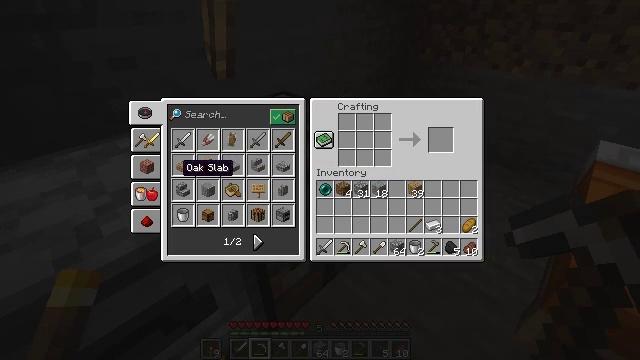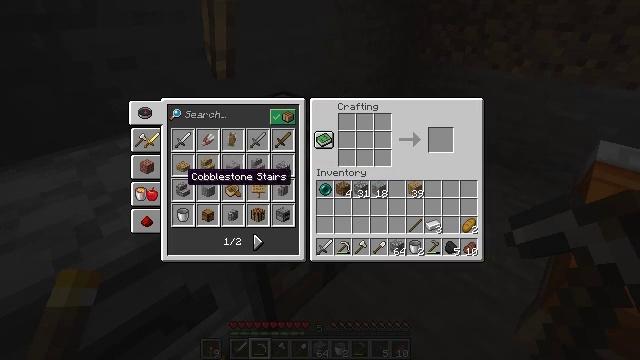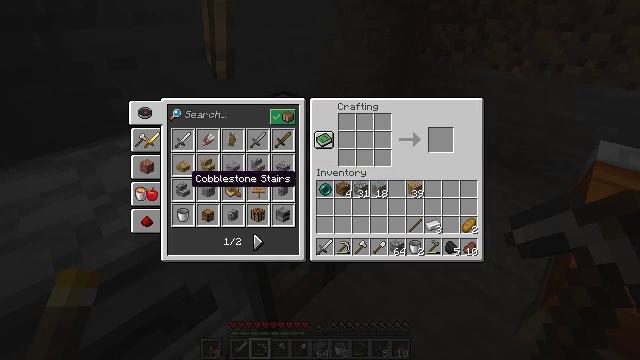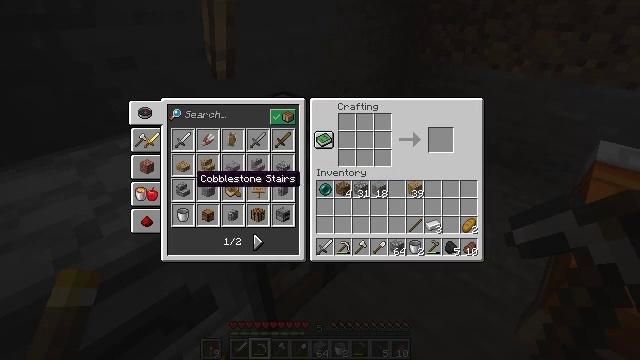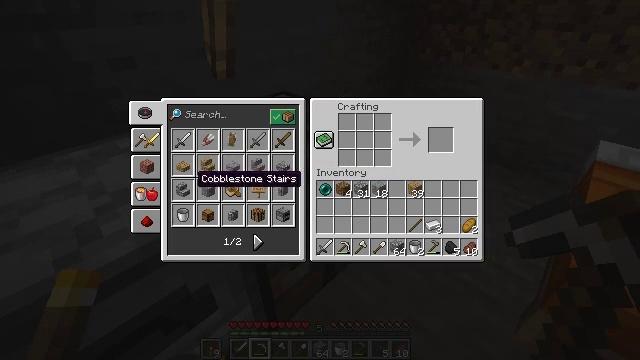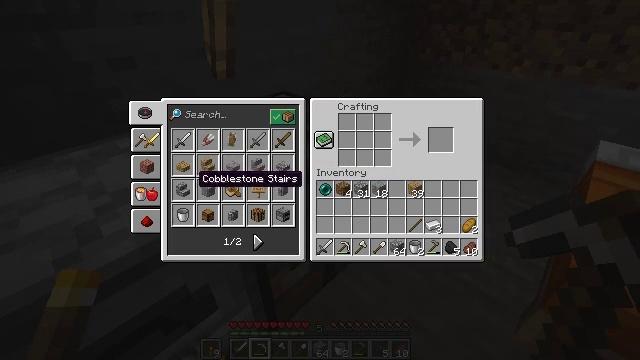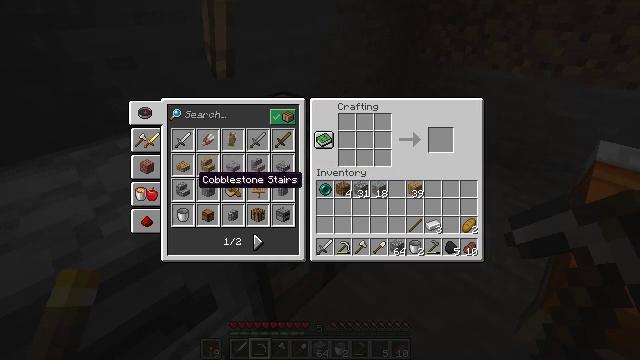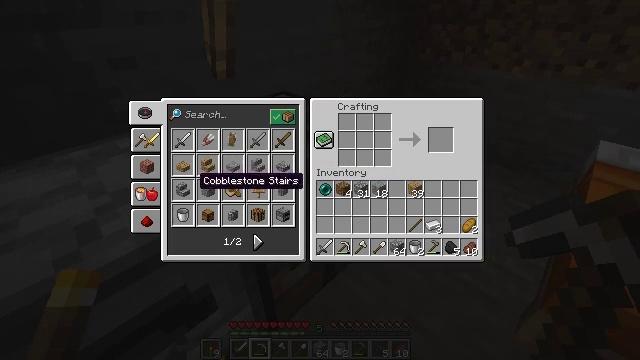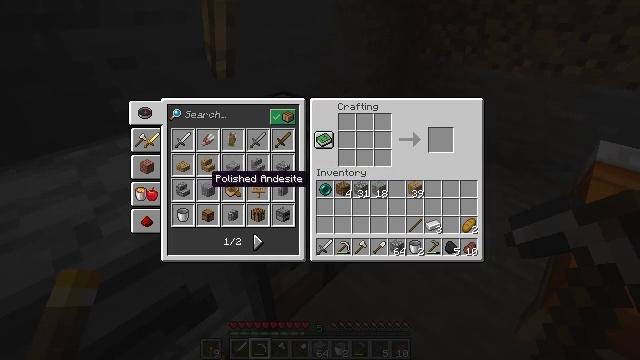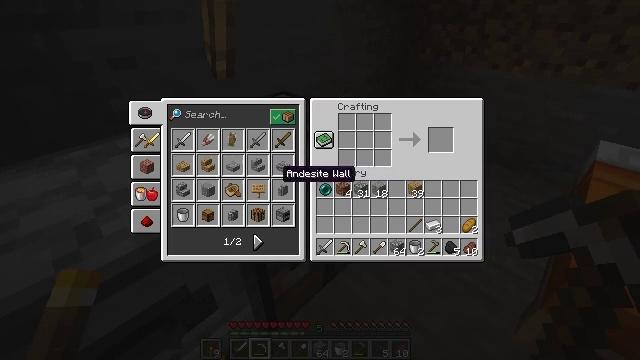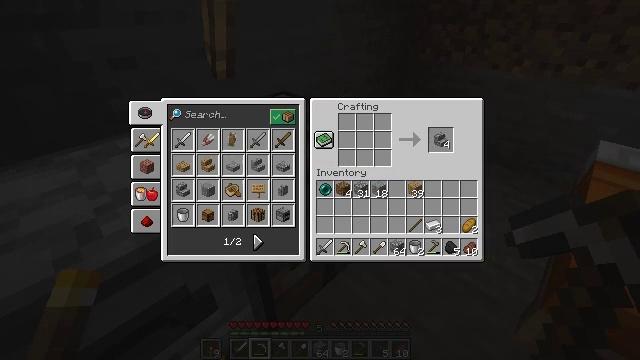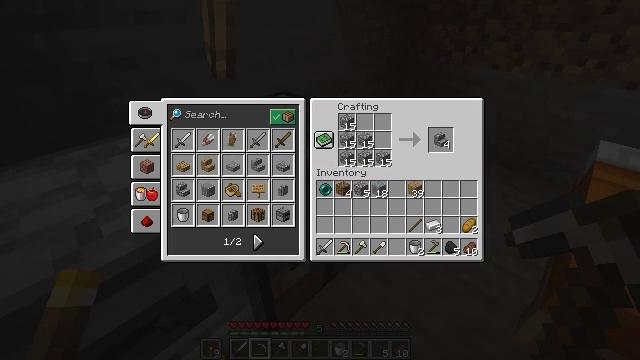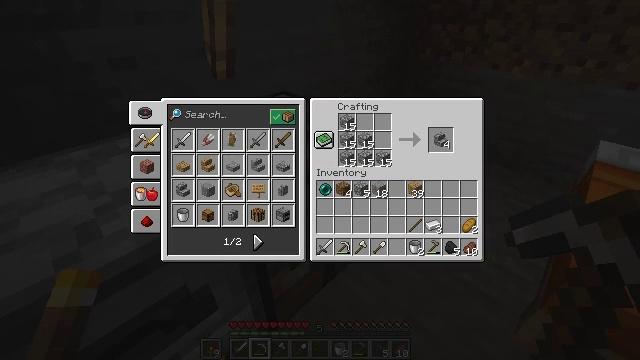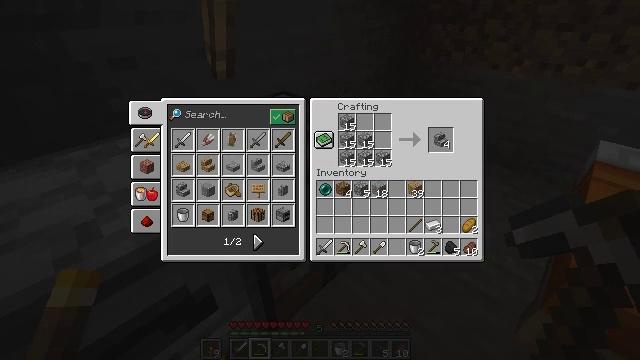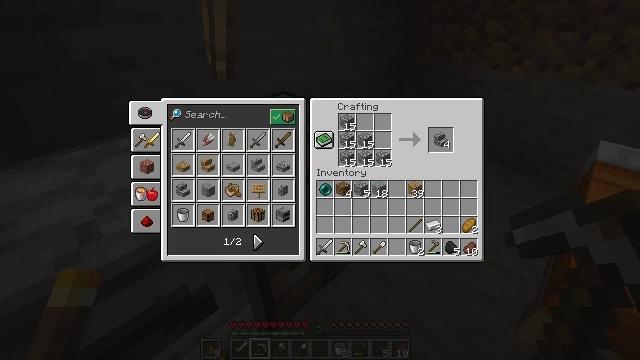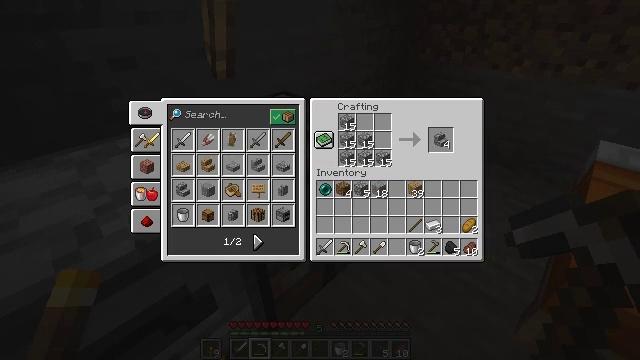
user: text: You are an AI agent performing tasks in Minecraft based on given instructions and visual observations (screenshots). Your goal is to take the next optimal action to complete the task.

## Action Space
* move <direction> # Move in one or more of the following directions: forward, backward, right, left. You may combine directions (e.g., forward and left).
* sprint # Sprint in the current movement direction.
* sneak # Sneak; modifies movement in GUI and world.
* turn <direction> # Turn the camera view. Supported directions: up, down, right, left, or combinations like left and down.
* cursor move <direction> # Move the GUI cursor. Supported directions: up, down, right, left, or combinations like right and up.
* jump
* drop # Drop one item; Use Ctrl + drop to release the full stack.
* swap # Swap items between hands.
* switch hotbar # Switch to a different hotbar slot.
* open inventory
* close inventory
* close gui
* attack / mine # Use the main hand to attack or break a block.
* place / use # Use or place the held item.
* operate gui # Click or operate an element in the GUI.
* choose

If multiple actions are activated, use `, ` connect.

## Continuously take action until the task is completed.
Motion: motion action
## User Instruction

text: Form cobblestone stairs by placing cobblestone in the crafting grid.
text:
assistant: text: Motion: sneak, cursor move down
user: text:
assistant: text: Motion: sneak
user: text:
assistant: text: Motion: sneak
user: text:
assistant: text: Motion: sneak
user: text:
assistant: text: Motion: sneak, operate gui
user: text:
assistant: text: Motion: sneak, operate gui
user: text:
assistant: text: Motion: sneak
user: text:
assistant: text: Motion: sneak, cursor move right
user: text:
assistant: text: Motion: sneak, cursor move right
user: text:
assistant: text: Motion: sneak, cursor move right and up
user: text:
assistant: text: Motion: sneak, cursor move right and up
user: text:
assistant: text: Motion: sneak, cursor move right and up
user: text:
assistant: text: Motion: no_op
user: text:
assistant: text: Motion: cursor move left
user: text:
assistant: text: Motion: cursor move left
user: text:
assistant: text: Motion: cursor move left
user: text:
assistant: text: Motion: no_op
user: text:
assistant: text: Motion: no_op
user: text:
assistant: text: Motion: no_op
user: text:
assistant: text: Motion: no_op
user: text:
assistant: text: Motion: operate gui
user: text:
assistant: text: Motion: operate gui
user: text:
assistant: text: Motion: no_op
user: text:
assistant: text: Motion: no_op
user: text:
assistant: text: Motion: operate gui
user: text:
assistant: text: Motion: operate gui
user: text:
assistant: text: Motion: operate gui
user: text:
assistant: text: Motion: no_op
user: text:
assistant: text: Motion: no_op
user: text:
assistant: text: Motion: no_op